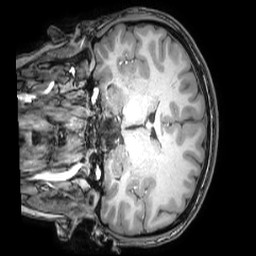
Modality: T1w
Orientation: coronal
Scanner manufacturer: philips
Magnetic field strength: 3 T
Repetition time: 0.008 s
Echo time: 0.0035 s